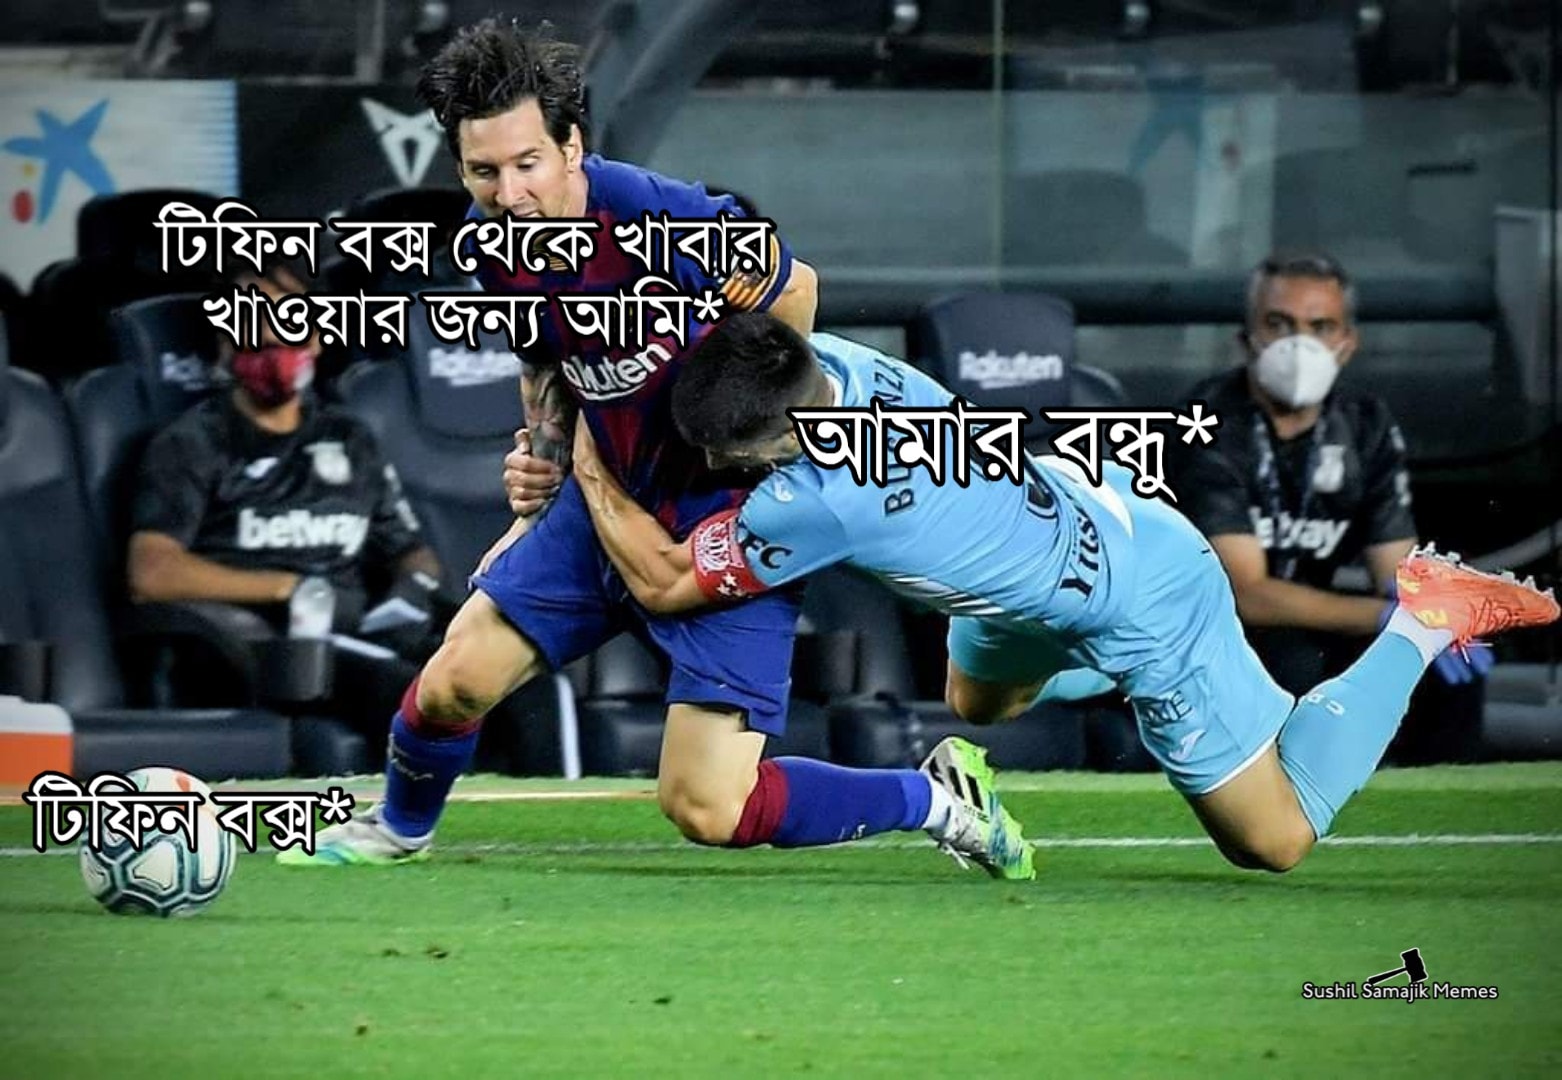
Caption: টিফিন বক্স থেকে খাবার খাওয়ার জন্য আমি*     আমার বন্ধু*     টিফিন বক্স*
Label: non-hate